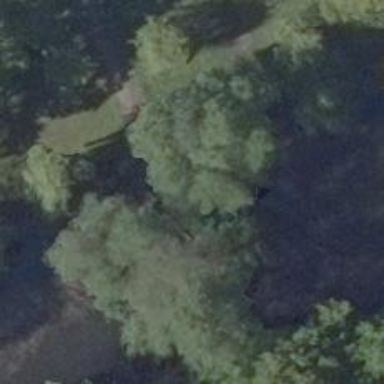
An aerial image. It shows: Sandy path that leads over bridge.